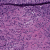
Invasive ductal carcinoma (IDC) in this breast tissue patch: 1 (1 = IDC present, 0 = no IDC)